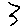
Label: zigzag